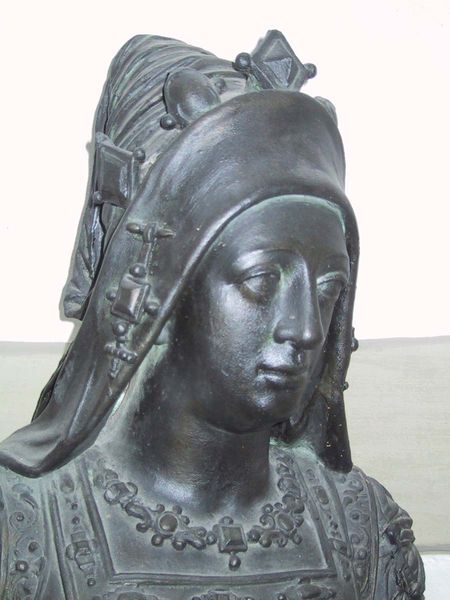
Titel: Weibliche Terrakottafigur aus der Ahnenreihe des Hauses Habsburg
Künstler: Hans Reichle
Standort: Brixen, Bischöfliche Residenz (EU - I - Südtirol)
Schlagwörter: kopf, ausschnitt, frau, hut, kleid, mund, nase, profil, schmuck, schleier, tuch, haube, augen, falten, kleidung, portrait, stickerei, edelsteine, krone, renaissance, skulptur, statue, kopfbedeckung, kette, bordüre, kopftuch, büste, ornamente, metall, bronze, plastik, halsschmuck, krempe, halskette, eckig, verziert, halbprofil, tiara, königin, metal, juwelen, gemen